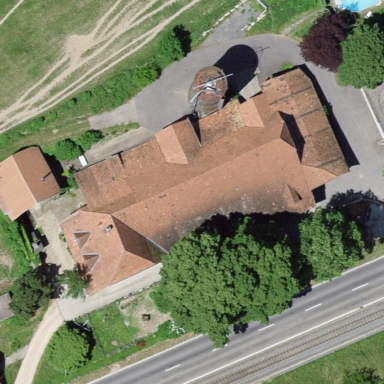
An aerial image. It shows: Farm building.